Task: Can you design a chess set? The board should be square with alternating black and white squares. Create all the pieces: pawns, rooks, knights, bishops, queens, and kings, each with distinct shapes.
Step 1958:
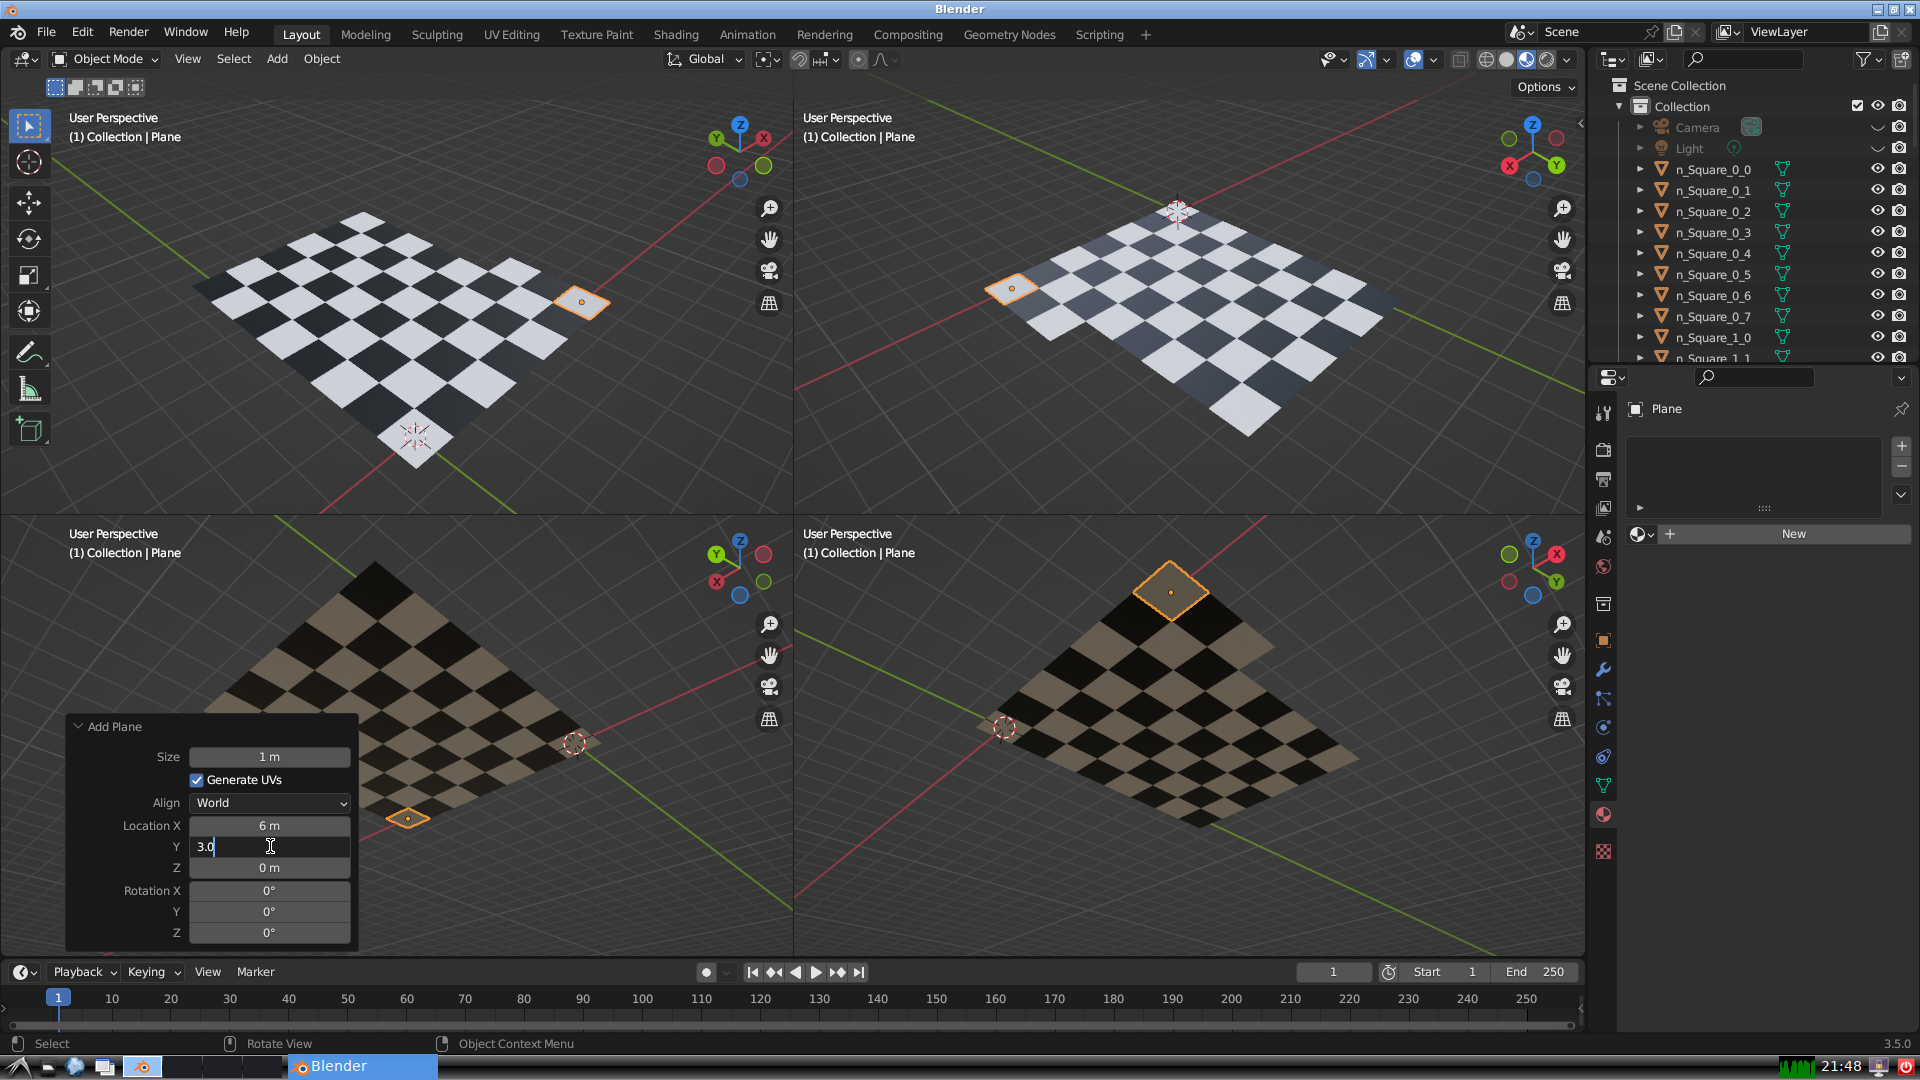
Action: {"key_press": ['Return']}